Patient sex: M
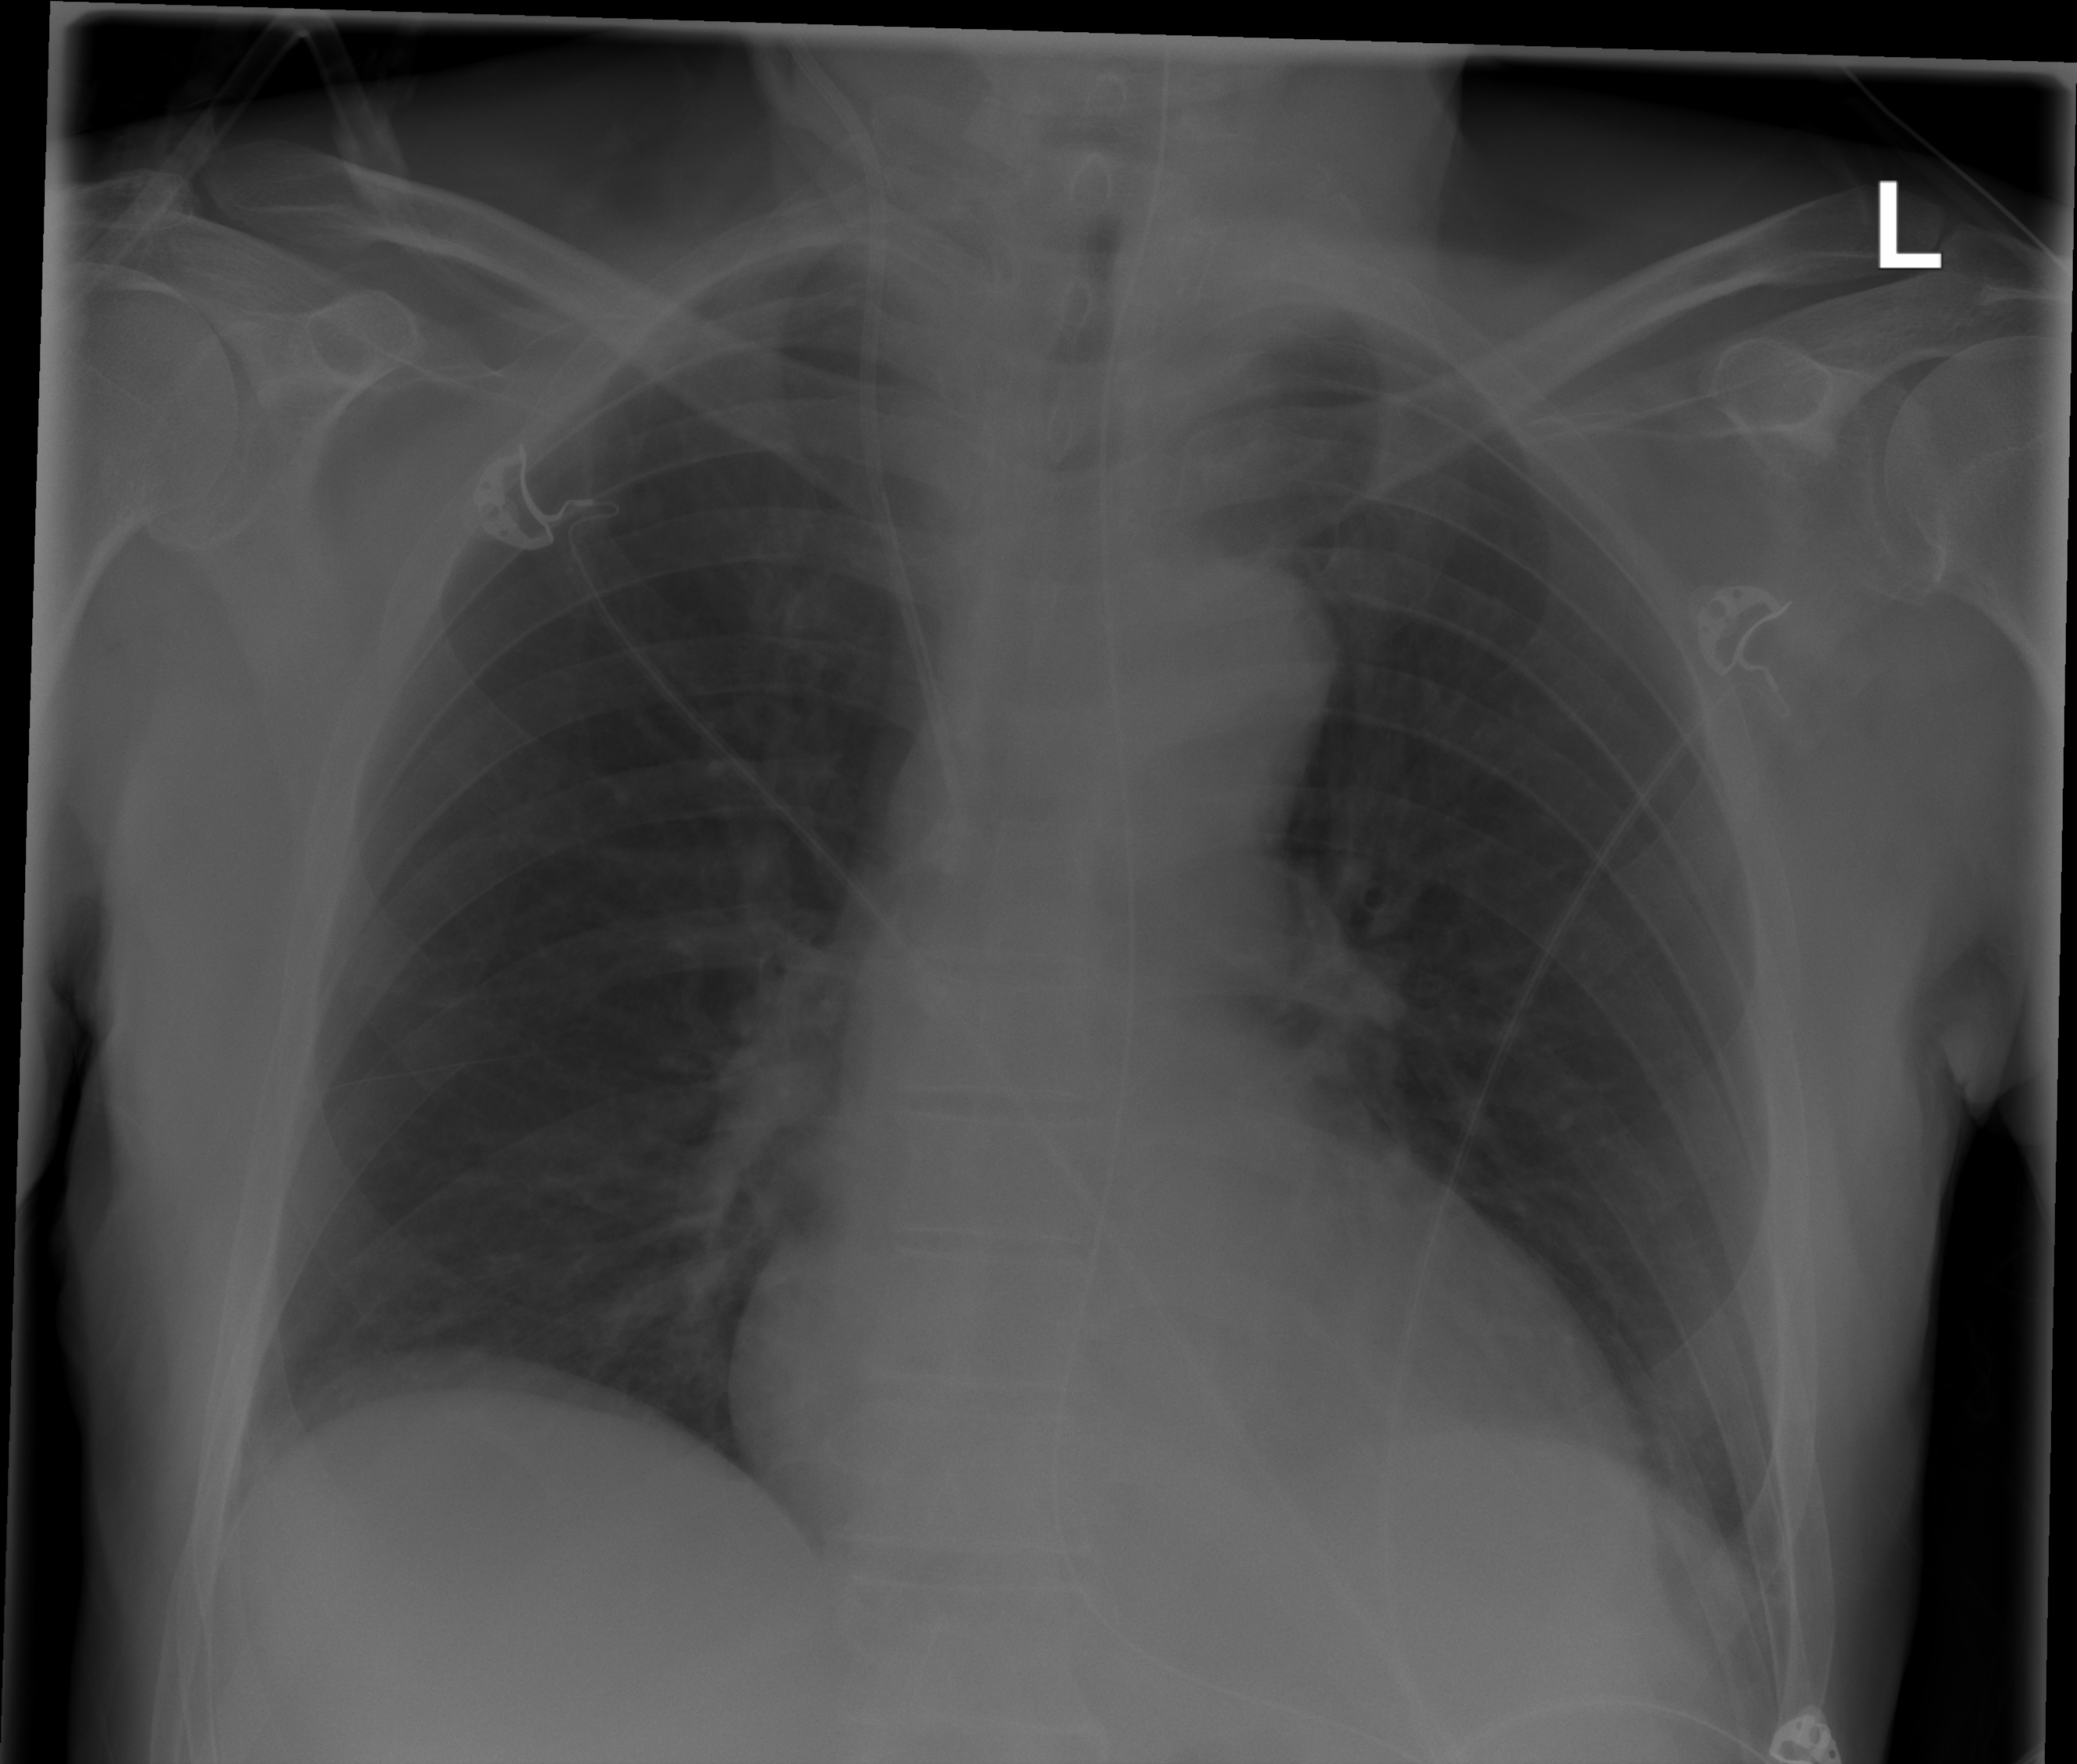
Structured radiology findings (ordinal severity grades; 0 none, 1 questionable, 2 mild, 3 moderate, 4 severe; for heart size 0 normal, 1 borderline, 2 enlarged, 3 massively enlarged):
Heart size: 2
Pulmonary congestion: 0
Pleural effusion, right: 0
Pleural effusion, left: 2
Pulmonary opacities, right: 0
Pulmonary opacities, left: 0
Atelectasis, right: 0
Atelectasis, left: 0